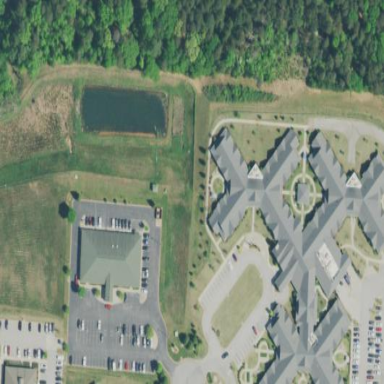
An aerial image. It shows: Nursing home building.